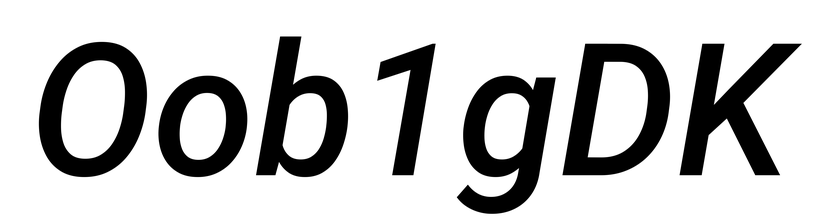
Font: Roboto-Italic_Medium_Italic